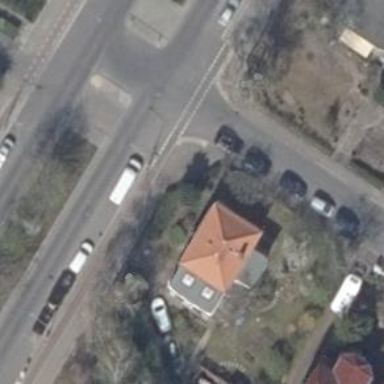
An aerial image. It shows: Sidewalk along the footway.